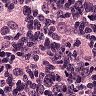
Metastatic tissue present: yes